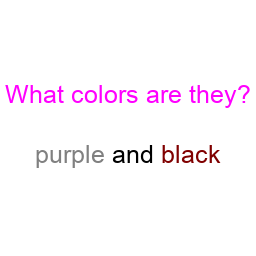
Color: gray, maroon
Color name shown: purple, black
Background color: white
Question text color: magenta